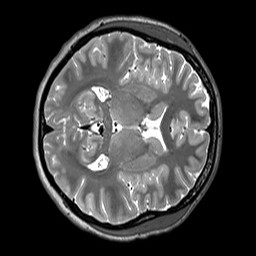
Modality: T2w
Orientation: axial
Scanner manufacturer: siemens
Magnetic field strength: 3 T
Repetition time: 3.2 s
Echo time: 0.406 s